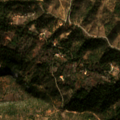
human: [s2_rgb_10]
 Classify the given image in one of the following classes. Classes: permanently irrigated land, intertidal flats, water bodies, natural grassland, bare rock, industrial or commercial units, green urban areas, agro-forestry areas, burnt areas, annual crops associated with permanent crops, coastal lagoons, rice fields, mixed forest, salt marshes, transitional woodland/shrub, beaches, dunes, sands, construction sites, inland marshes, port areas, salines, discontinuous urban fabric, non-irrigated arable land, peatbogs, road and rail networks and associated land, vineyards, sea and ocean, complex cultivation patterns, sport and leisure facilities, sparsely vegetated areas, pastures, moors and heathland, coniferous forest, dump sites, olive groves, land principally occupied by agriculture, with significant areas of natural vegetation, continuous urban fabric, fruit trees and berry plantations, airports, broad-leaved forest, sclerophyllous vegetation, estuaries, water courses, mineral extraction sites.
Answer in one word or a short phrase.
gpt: annual crops associated with permanent crops, land principally occupied by agriculture, with significant areas of natural vegetation, agro-forestry areas, broad-leaved forest, sclerophyllous vegetation, transitional woodland/shrub